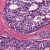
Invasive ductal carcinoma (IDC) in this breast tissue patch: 0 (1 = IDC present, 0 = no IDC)